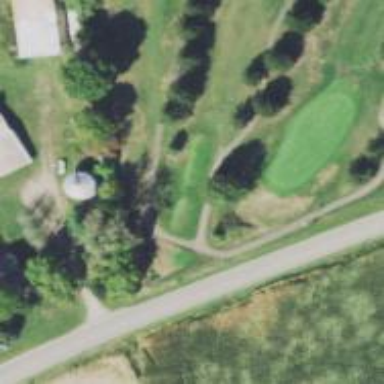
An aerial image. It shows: Pathway for golf carts.